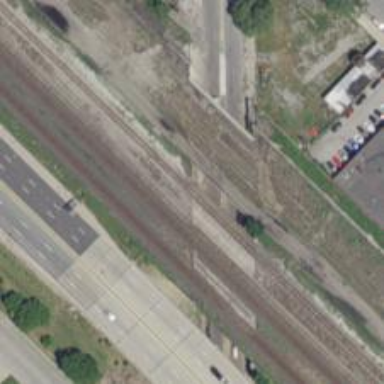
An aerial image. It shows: Railway bridge over siding rail track.